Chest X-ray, PA view. Patient: 55 years old, sex M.
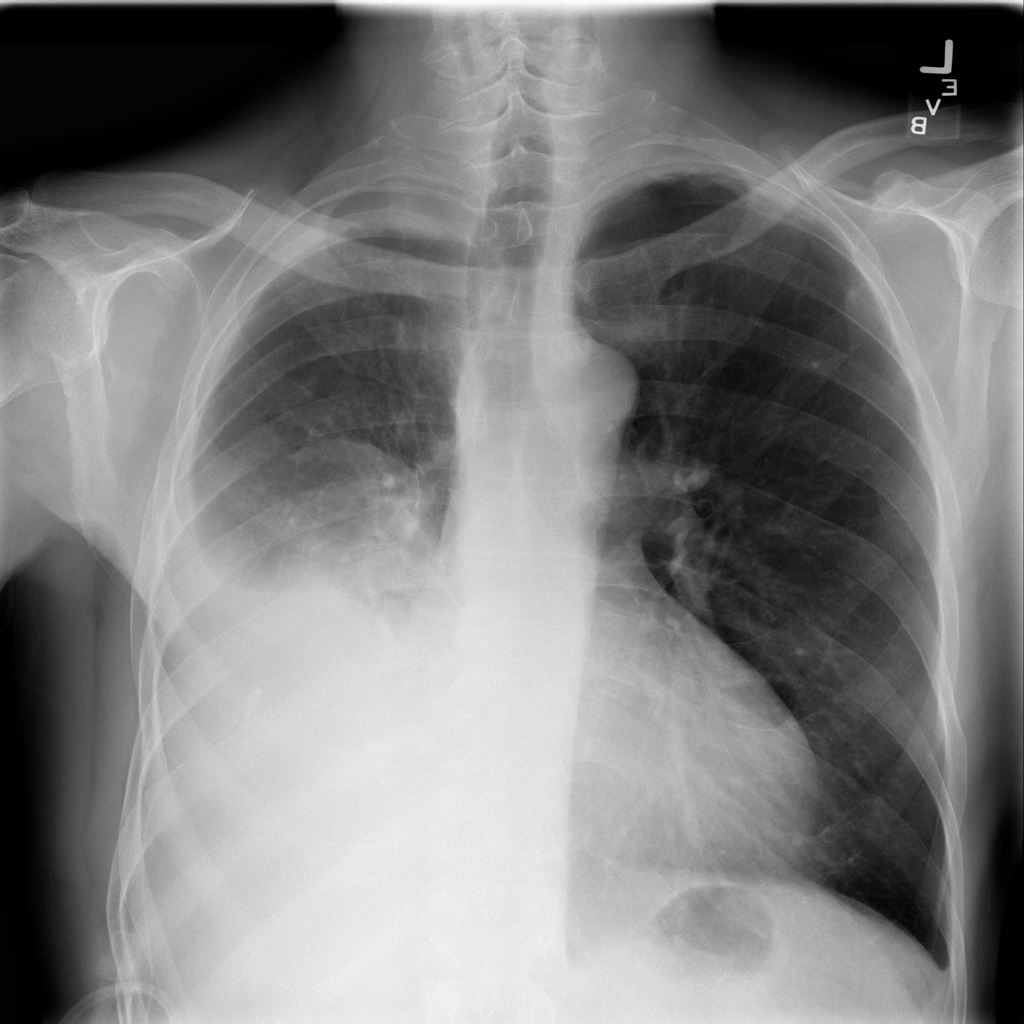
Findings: No Finding